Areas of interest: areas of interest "Jiang & City Star Music Hub"
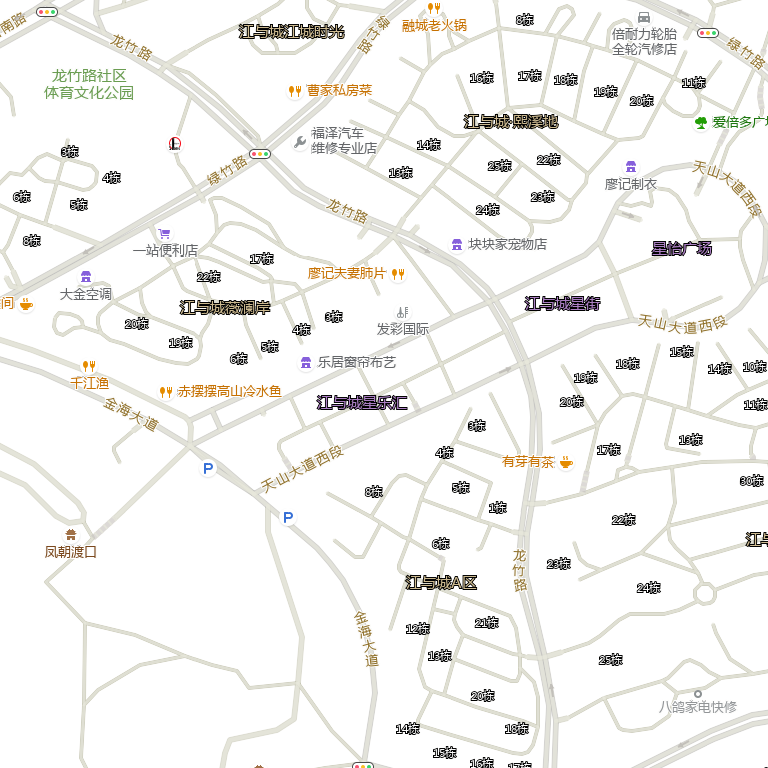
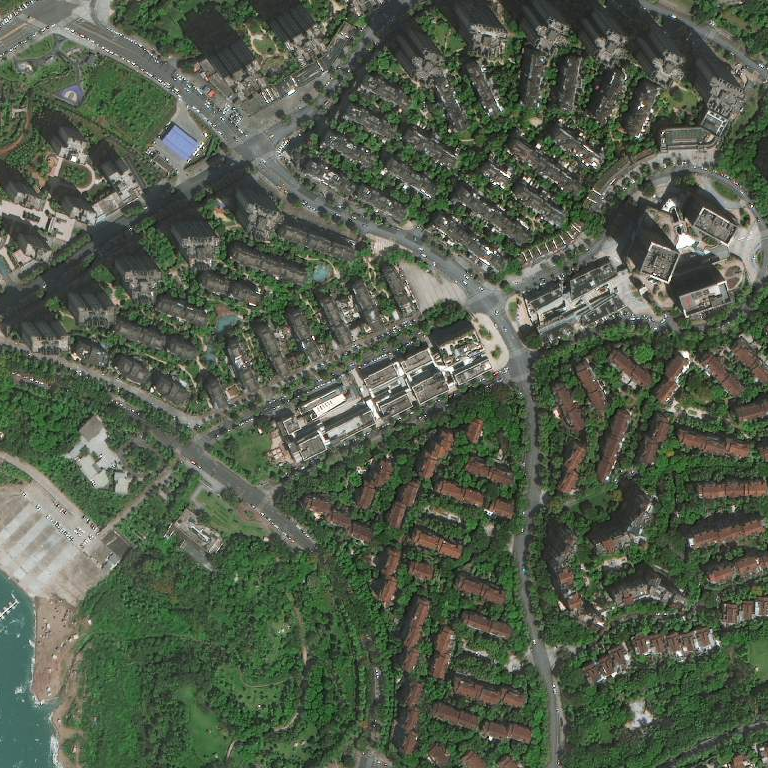